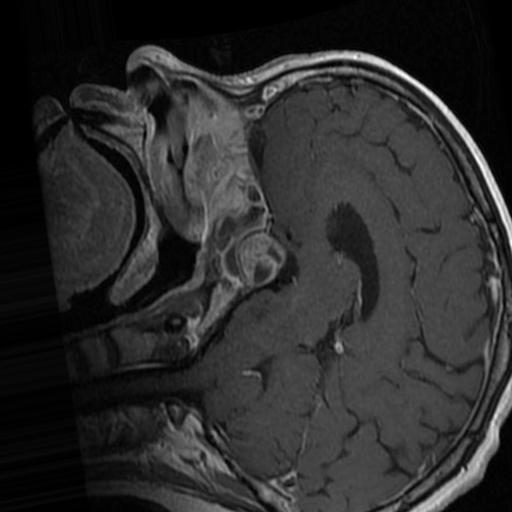
Label: brain_tumor